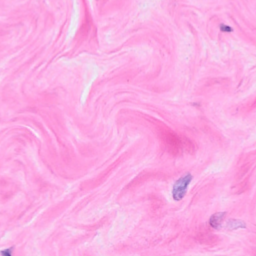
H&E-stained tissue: Breast